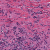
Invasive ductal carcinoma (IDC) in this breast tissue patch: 1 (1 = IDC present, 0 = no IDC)